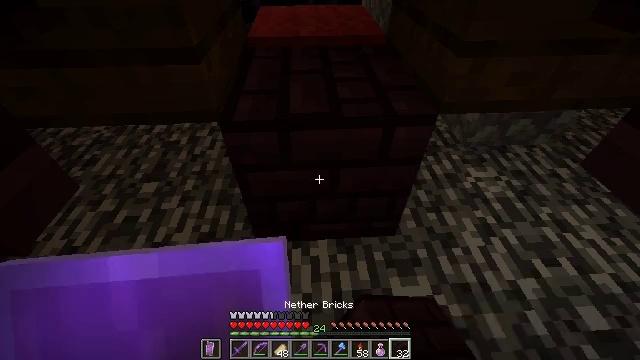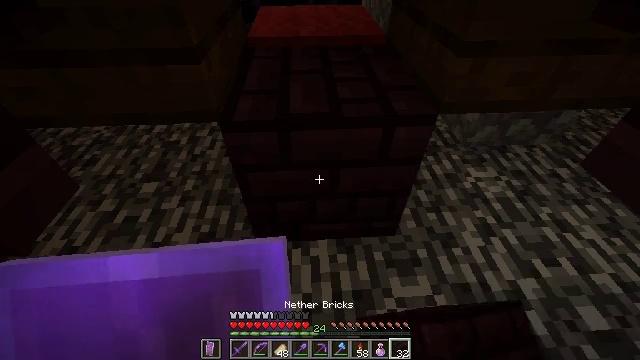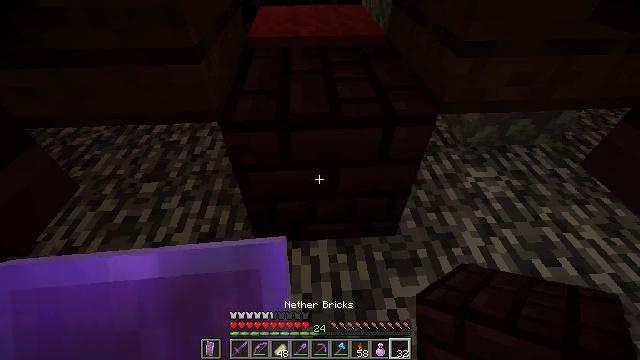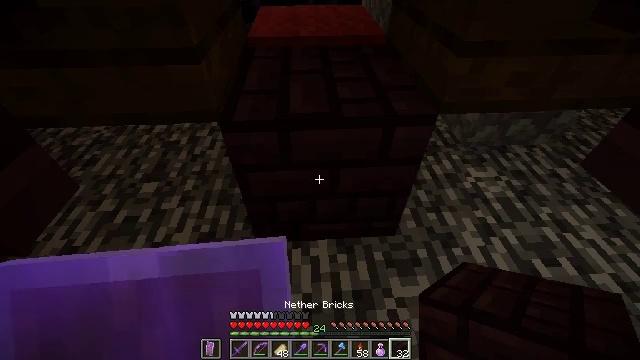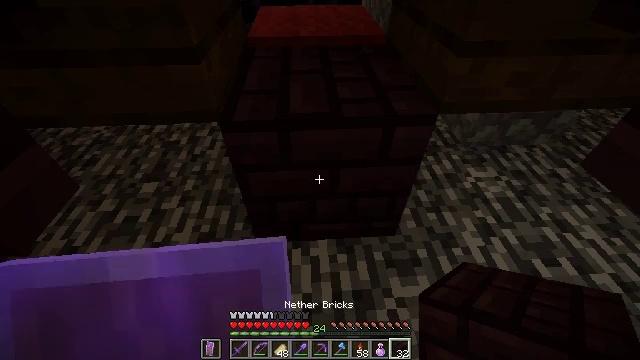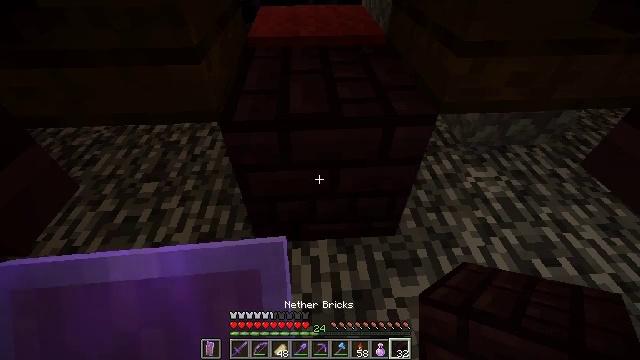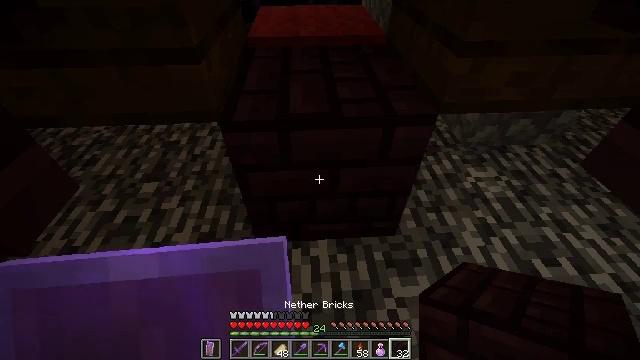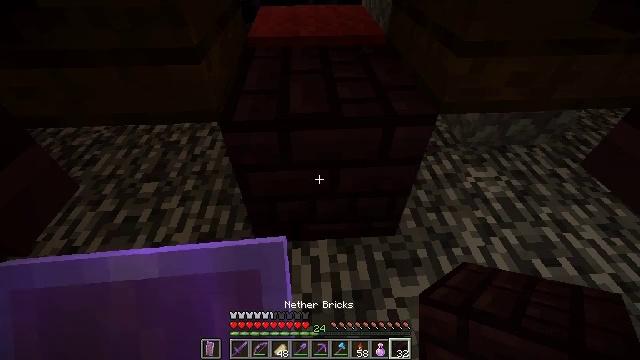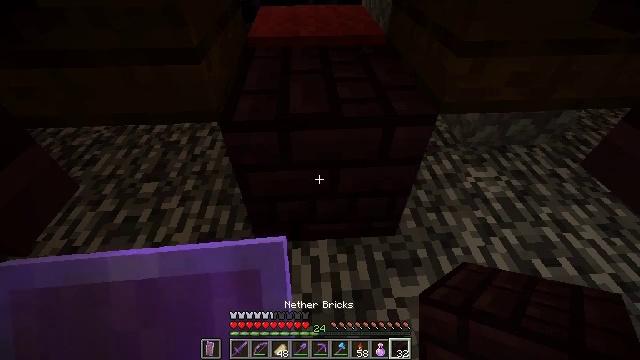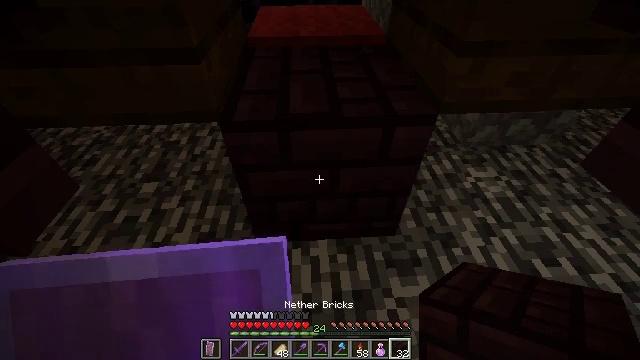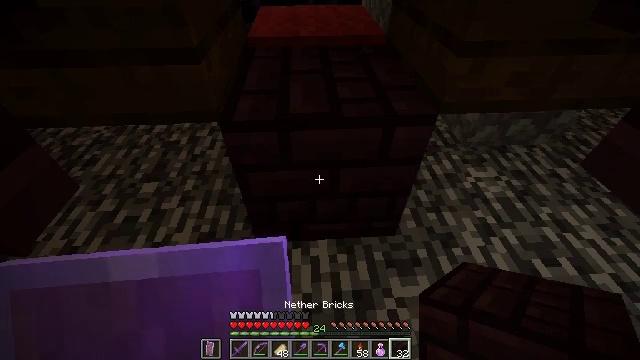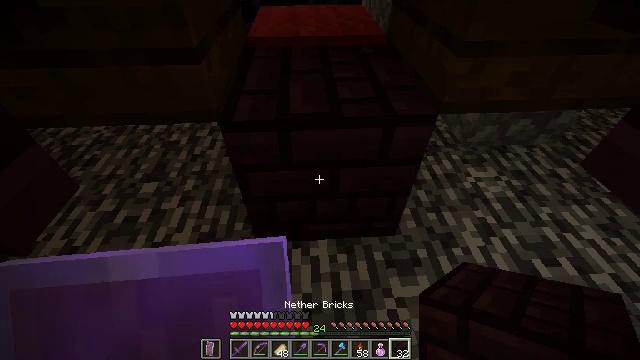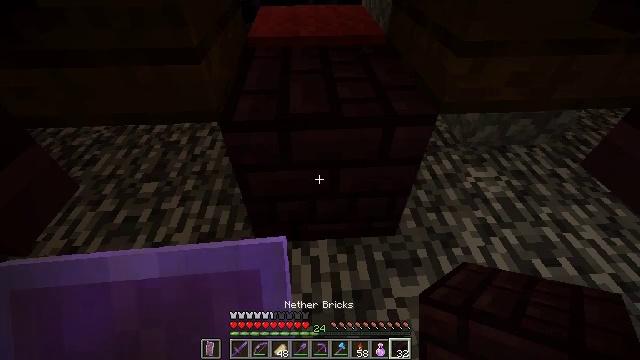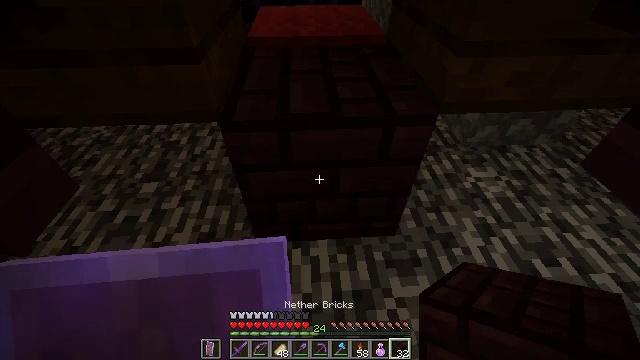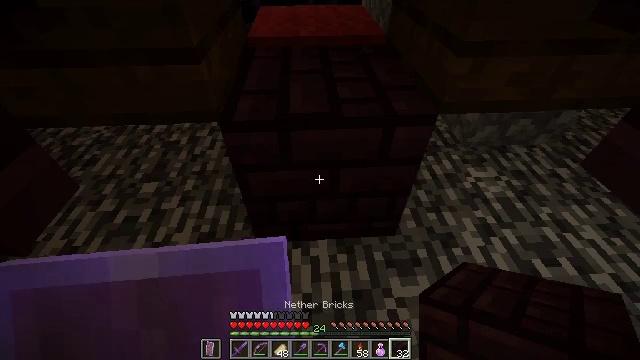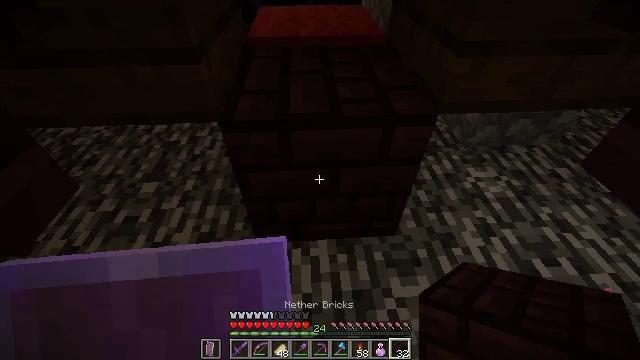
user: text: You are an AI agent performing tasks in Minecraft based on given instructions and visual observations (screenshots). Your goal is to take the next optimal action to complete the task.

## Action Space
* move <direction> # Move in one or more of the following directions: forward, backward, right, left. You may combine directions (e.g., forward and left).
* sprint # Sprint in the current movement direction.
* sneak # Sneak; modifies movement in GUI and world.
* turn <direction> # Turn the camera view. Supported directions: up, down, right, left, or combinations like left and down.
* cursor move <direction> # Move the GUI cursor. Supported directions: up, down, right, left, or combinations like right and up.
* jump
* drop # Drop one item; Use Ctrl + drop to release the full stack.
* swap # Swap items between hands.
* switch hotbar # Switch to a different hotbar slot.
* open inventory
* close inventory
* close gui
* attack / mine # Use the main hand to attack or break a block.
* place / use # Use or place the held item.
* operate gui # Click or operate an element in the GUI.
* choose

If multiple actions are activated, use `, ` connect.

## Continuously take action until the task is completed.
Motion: motion action
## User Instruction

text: Use the crafting table to make a nether brick slab.
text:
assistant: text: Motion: no_op
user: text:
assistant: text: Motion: no_op
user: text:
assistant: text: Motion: no_op
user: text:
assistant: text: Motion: no_op
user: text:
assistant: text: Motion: no_op
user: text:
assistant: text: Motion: no_op
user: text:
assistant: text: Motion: no_op
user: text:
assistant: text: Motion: no_op
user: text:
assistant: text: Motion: no_op
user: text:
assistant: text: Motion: no_op
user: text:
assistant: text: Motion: no_op
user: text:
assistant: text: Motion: no_op
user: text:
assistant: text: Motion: no_op
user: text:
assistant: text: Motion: no_op
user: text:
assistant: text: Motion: no_op
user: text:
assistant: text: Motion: no_op
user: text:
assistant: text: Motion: no_op
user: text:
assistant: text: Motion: no_op
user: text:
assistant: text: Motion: no_op
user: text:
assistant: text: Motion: no_op
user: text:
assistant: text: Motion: no_op
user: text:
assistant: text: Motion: no_op
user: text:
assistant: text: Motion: no_op
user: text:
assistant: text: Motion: no_op
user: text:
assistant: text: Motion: no_op
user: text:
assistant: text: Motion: no_op
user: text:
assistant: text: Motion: move back
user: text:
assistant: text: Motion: move back
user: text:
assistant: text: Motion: move back
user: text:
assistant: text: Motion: move back